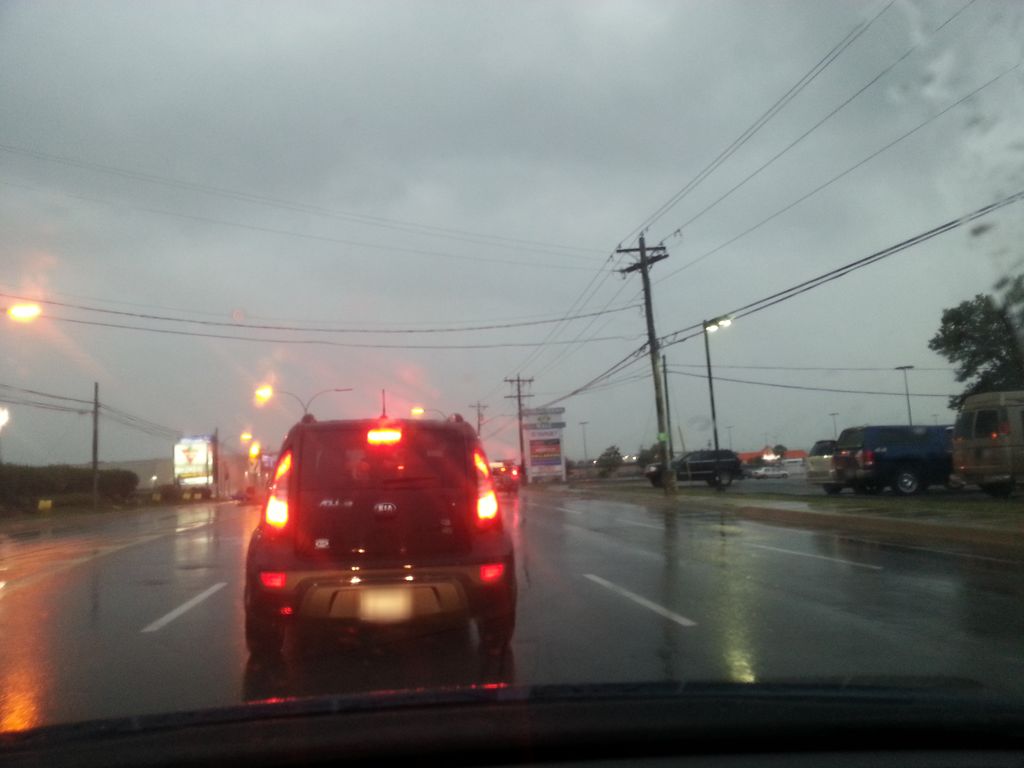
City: charlottetown